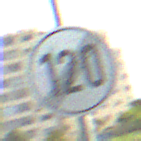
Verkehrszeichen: EndeGeschwindigkeit120
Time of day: MorningAfternoon
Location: Outdoor (Suburban)
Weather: PartlyCloudy
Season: NotSpecified
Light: Natural